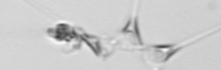
Label: Asterionellopsis_glacialis